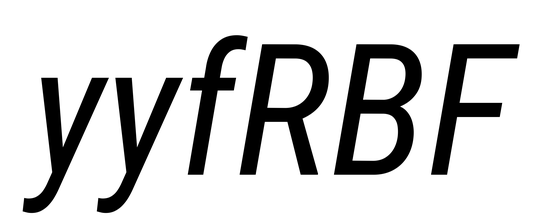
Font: Roboto-Italic_Condensed_Italic